Question: I have an activity which is shown in a dialog:

In order to remove border and rounded corners, i tried this:
'''
<resources>
<style name="ActivityDialog" parent="@android:style/Theme.Dialog">
<item name="android:windowBackground">@null</item>
<item name="android:windowFrame">@null</item>
</style>
'''
The border is gone, but sadly also the margin around the dialog.
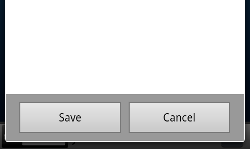
Answer: The border, round corners and margin are all defined by 'android:windowBackground'. (Parameter 'android:windowFrame' is already set to '@null' in 'Theme.Dialog' style, therefore setting it to '@null' again has no effect.)
In order to remove the border and round corners you have to change the 'android:windowBackground' appropriately. The 'Theme.Dialog' style sets it to '@android:drawable/panel_background'. Which is a 9-patch drawable that looks like this (this one is the hdpi version):

As you can see the 9-patch png defines the margin, border and round corners of the dialog theme. To remove the border and round corners you have to create an appropriate drawable. If you want to keep the shadow gradient you have to create set of new 9-patch drawables (one drawable for each dpi). If you don't need the shadow gradient you can create a <URL>.
The required style is then:
'''
<style name="ActivityDialog" parent="@android:style/Theme.Dialog">
<item name="android:windowBackground">@drawable/my_custom_dialog_background</item>
</style>
'''